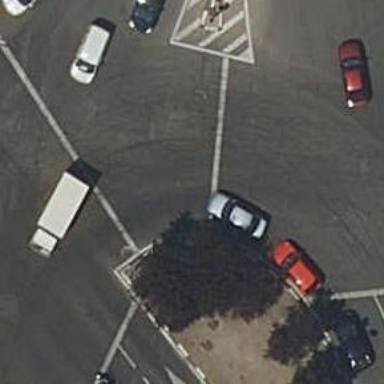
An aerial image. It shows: Primary highway with asphalt surface. The junction is circular.